Question: I am looking for an algorithm to calculate a position of a closed path contained within another closed path so that its center point is along a known axis and its the closets to the outer path's edge as much as possible (without intersecting it).
The paths are most likely to be simple shapes (oval, rectangle) but would be nice if there is a more general algorithm that can work with more complex paths (i.e. represented by CGPath/BezierPath).
Better illustrated by these examples:

In all three cases, I have , and / .
I am looking for the position of , which is the center of and places it closest to the edges of along the axis
Is there a general way to achieve this or do I need to calculate it for specific shapes separately?
(the 3rd example is obviously easily solved when dealing with circles only, but this is just one specific case)
I am using SpriteKit on iOS, so if there are any existing API that I can take advantage of, great. But pointers to a general algorithm would help too.
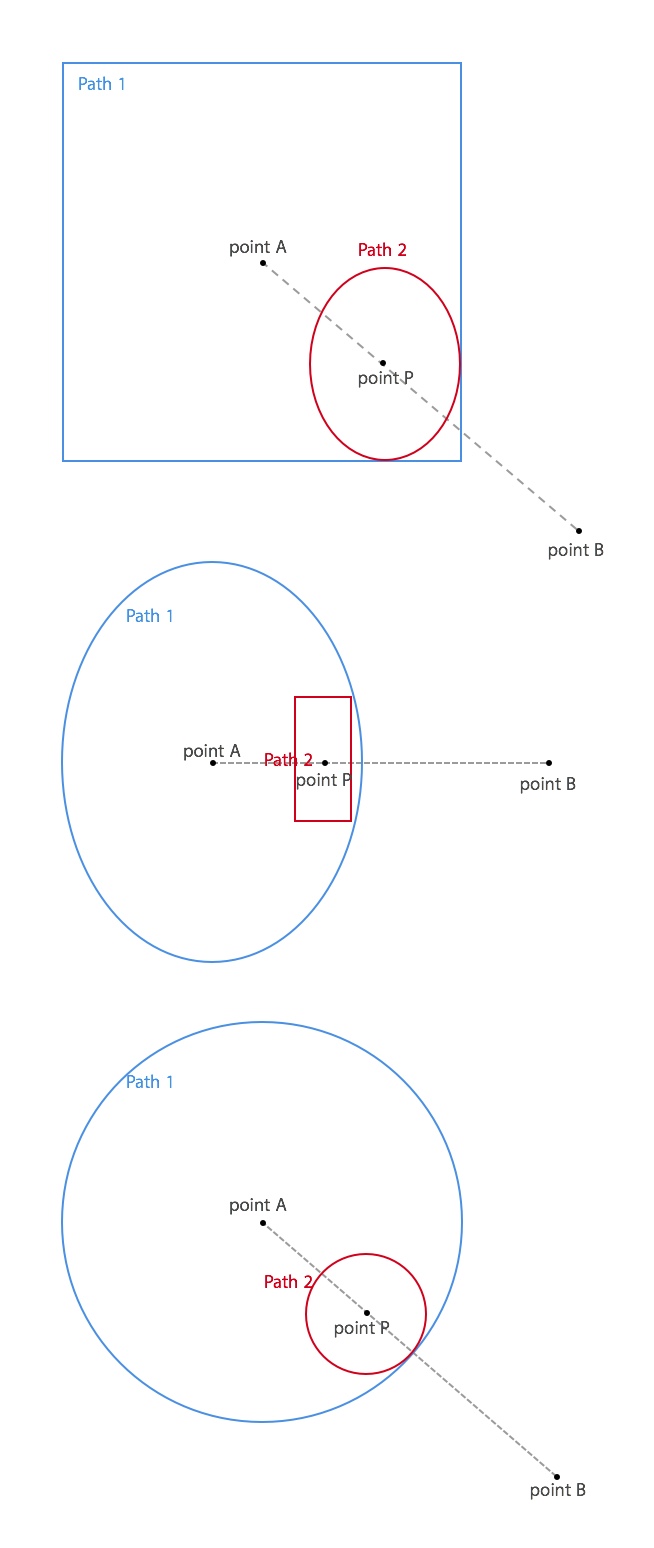
Answer: To keep this as general as possible, I would go for a dichotomic search. That way you can be completely agnostic about your paths, as long as you have a black-box function that tells you whether paths intersect.
This comes to mind and would be really simple because you only have one parameter, that is a 1D problem. Then you have a simple characterization of the position of P with a real number t in [0,1] : 'P = A + t * (B - A)', and thus a small space of possibilities for P.
I will suppose you have a function 'contained' that, given both paths, A, and P, returns 'true' if and only if the Shape2 is entirely contained in Shape1 ("without intersection" as you define it).
Then some pseudo-code for this algorithm could be the following :
'''
Point find_P(Path1, Path2, A, B)
{
if( !contained(Path1,A,Path2,P) )
throw ("Impossible for P == A !");
else if( contained(Path1,B,Path2,P) )
return B;
double dt = 0.5;
Point P=A, V = B-A;
while(dt > eps) // where eps is your precision parameter
{
if( contained(Path1,A,Path2, P+dt*V ) )
P += dt * V;
dt /= 2;
}
return P;
}
'''